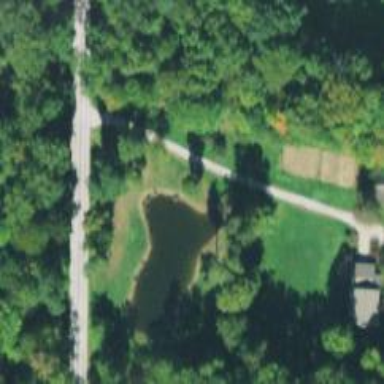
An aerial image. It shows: Driveway leading to service road.